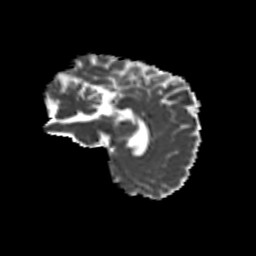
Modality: MD
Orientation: sagittal
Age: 27
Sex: female
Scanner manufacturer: siemens
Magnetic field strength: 3 T
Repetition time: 8.6 s
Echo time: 0.095 s